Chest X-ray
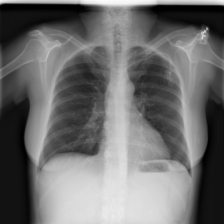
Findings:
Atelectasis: negative
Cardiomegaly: negative
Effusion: negative
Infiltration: negative
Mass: negative
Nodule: negative
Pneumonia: negative
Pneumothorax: negative
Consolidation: negative
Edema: negative
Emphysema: negative
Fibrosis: negative
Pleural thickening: negative
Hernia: negative